Current action and preconditions to check: trajectory_clear

Your task: For each precondition in the list above, predict whether it will hold at this action.

Consider the current scene as observed from the mobile robot's camera, and analyze the predicted future states of all dynamic agents (e.g., people, animals, vehicles, or any moving entities) within the NEXT SECOND.

IMPORTANT: Only answer "very likely" if you are absolutely certain—based on strong, clear evidence—that a dynamic agent will violate the precondition in the predicted future state. Do NOT answer "very likely" for unlikely, ambiguous, or low-probability risks.

Ask yourself for each precondition: Is there a high probability, with clear and convincing evidence, that the predicted future states of any dynamic agent will interfere with the predicted future state of the currently executing action within the NEXT SECOND, causing that precondition to fail?

Assess the risk level based on these predictions. Use "likely" or "very likely" if motions create a clear risk of interference.

Use "neutral" or "improbable" if agents are nearby but their predicted paths are clearly diverging or non-conflicting.

Failure Risk Categories: "very improbable", "improbable", "neutral", "likely", "very likely"

Answer Format: Output ONLY the probability_of_failure value from these categories: "very improbable", "improbable", "neutral", "likely", "very likely"

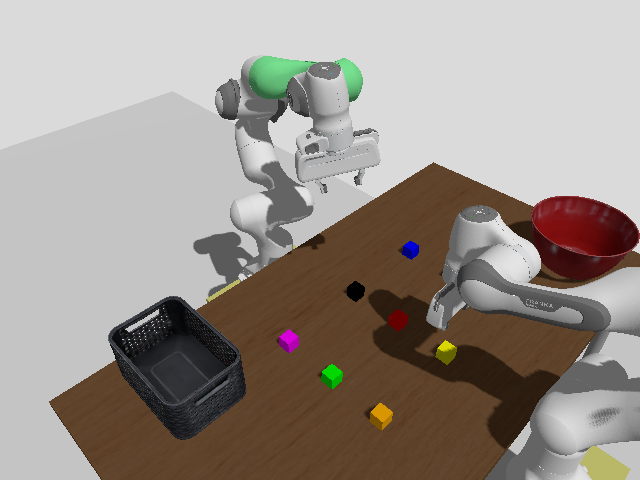

Answer: very improbable